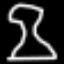
Label: hourglass